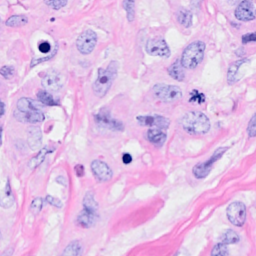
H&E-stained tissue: Breast